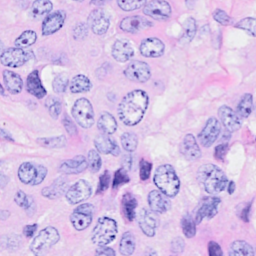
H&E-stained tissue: Breast